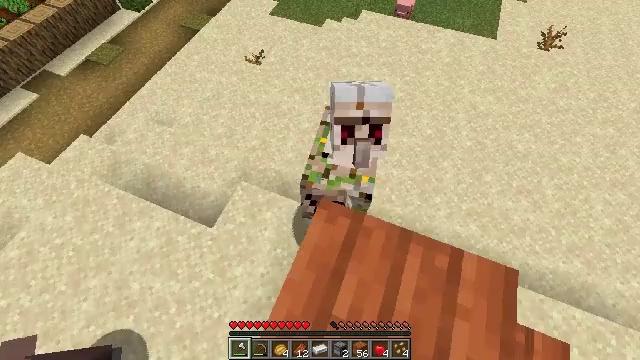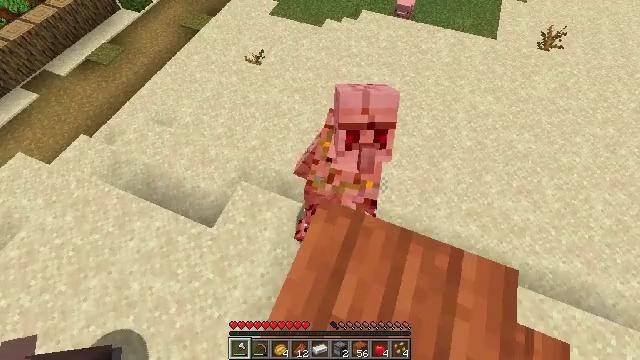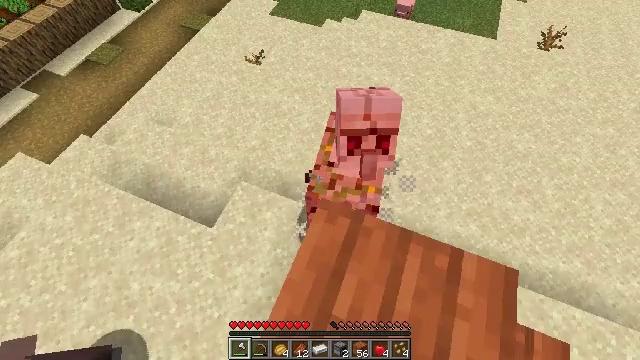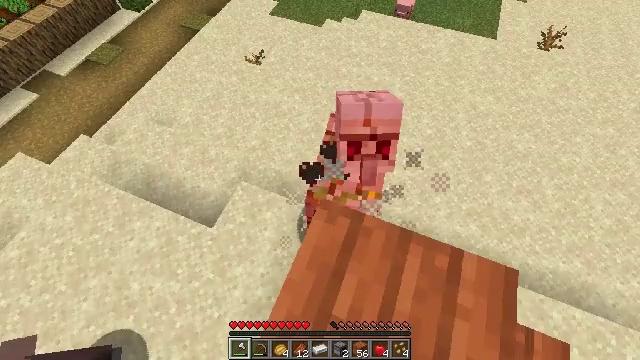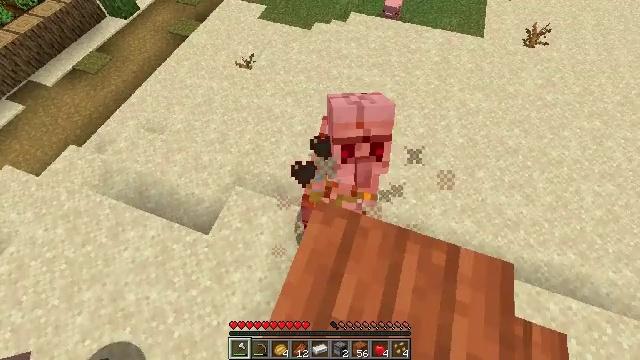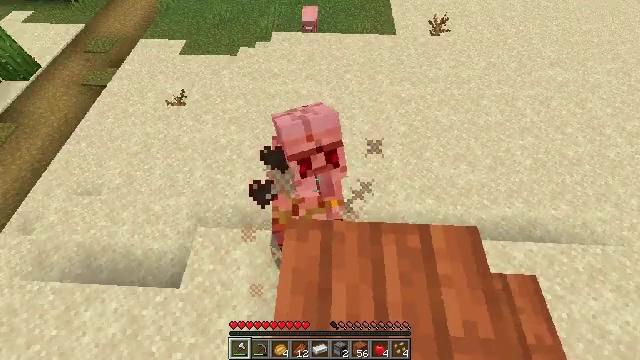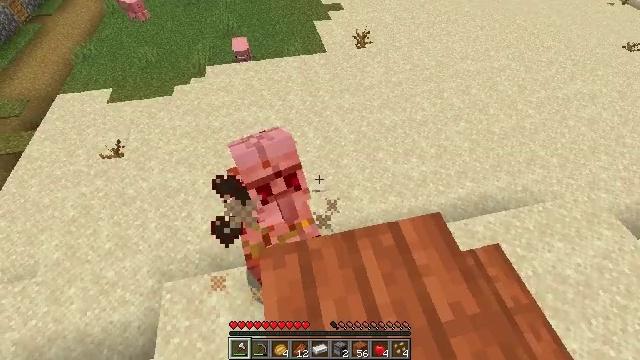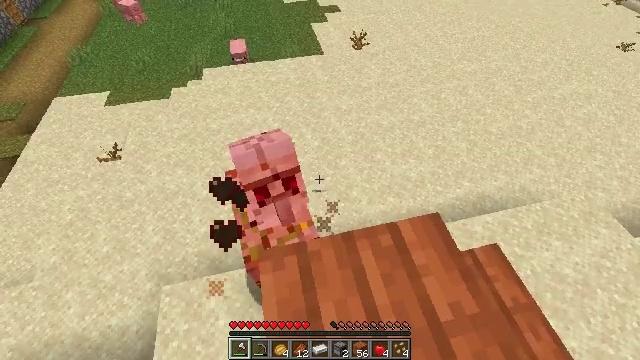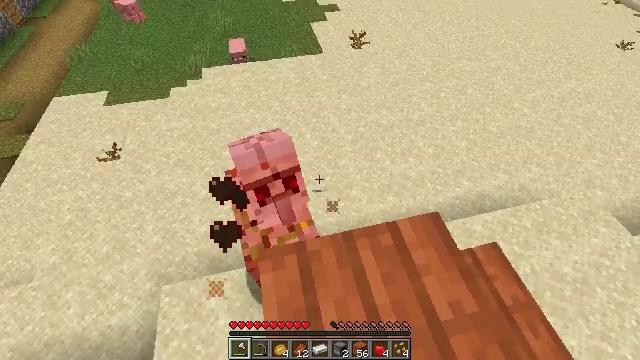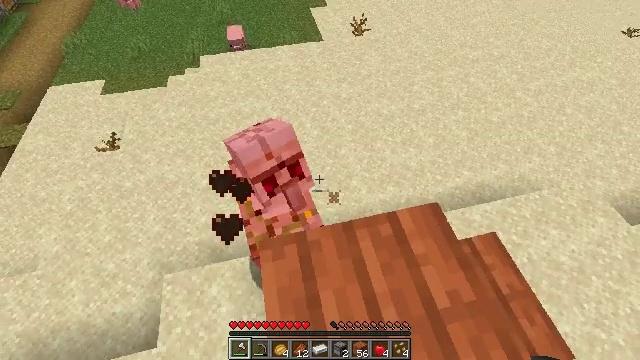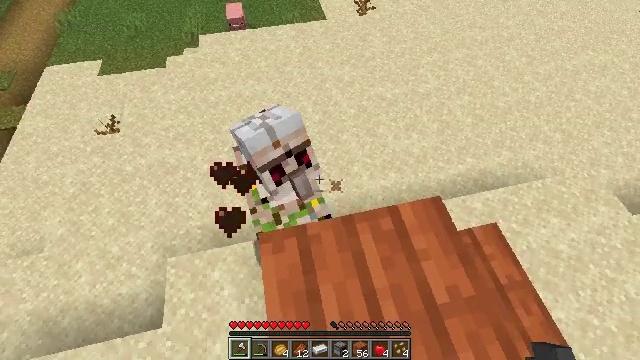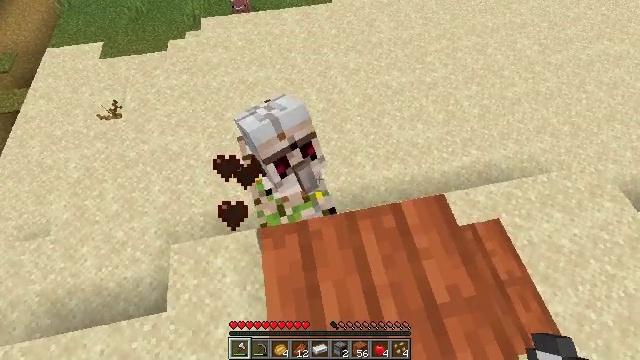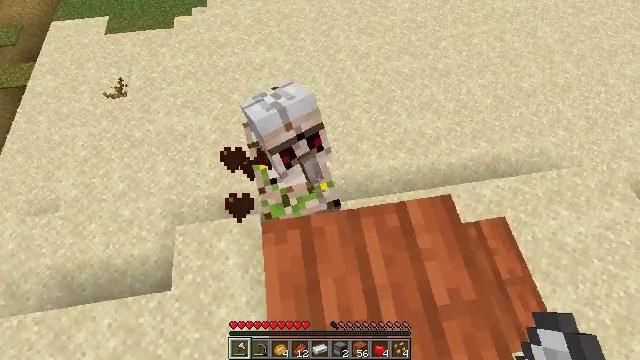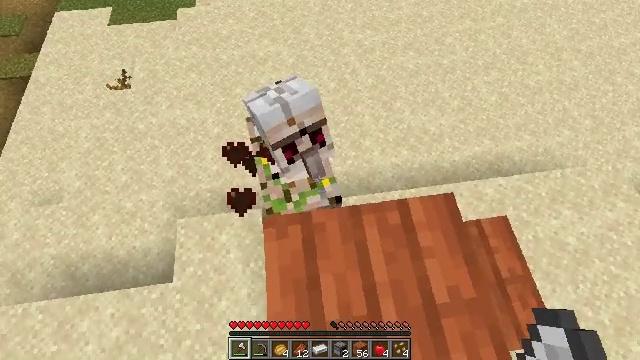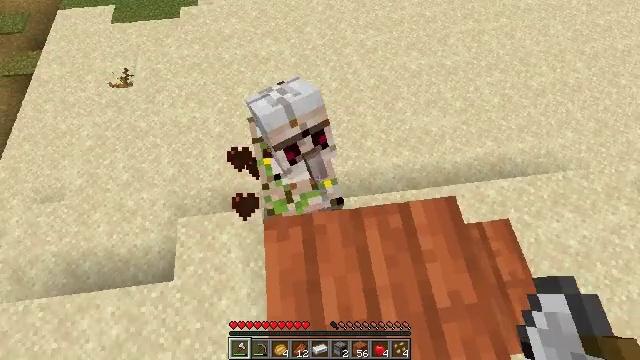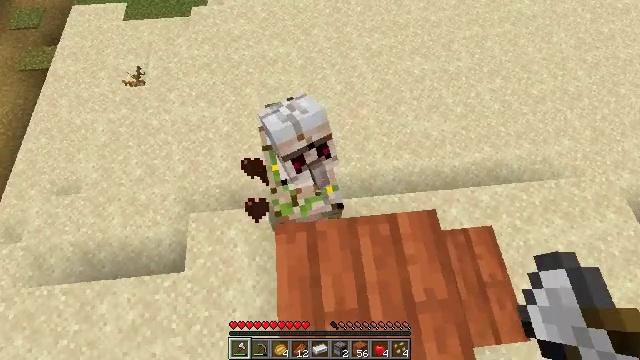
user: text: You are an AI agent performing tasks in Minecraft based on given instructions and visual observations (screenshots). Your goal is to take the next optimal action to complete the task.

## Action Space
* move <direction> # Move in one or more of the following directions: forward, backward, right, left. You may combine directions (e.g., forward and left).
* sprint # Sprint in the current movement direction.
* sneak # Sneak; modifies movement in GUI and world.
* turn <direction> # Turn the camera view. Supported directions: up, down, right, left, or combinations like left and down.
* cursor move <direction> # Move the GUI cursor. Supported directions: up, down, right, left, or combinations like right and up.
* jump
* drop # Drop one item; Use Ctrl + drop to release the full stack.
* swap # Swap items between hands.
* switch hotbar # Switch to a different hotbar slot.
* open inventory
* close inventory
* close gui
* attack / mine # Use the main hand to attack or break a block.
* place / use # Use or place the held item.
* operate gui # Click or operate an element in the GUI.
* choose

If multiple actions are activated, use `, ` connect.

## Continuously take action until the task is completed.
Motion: motion action
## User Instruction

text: Destroy the guardian.
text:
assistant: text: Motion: sneak
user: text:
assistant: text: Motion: sneak
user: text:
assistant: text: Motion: sneak
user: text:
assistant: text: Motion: sneak, turn right
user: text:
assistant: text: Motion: sneak, turn right and up
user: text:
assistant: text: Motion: sneak, turn right and up
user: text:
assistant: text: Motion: sneak
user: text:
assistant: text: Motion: sneak
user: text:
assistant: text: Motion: move forward, sneak, turn down
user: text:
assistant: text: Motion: move forward, sneak, turn down
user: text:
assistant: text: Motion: move forward, sneak, turn left and down
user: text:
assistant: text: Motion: sneak, turn left and down
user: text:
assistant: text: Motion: sneak, turn left and down
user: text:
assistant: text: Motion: sneak
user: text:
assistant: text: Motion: sneak, turn left and down, jump
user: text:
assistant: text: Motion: sneak, jump
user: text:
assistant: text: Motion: sneak, jump
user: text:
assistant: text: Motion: sneak, jump
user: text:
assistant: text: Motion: sneak, jump
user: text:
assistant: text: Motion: sneak
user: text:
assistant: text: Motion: sneak
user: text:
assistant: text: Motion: sneak, turn left and up
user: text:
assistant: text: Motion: sneak, attack / mine
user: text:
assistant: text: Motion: sneak, attack / mine
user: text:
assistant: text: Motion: sneak, attack / mine
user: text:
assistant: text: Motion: sneak, attack / mine
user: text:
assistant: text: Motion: sneak
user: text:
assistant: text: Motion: sneak